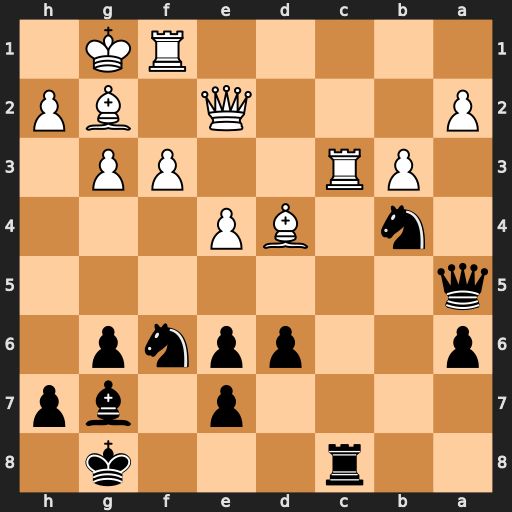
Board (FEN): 2r3k1/4p1bp/p2ppnp1/q7/1n1BP3/1PR2PP1/P3Q1BP/5RK1
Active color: b
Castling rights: -
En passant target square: -
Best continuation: Rxc3 Bxc3 Qc5+ Kh1 Qxc3